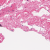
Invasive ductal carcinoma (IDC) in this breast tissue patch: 0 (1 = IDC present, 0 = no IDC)